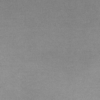
Label: dusty